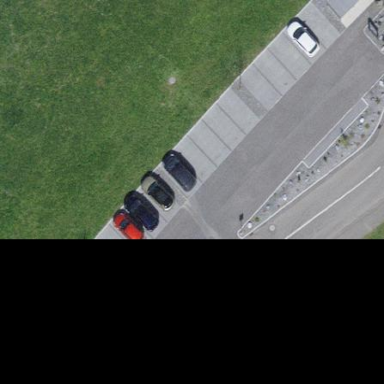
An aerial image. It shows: Parking area with surface.